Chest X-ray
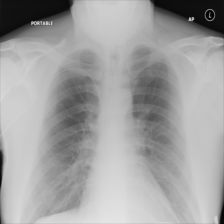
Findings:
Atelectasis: negative
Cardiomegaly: negative
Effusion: negative
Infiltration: negative
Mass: negative
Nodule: negative
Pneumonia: negative
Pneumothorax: negative
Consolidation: negative
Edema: negative
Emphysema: negative
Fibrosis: negative
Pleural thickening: negative
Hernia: negative